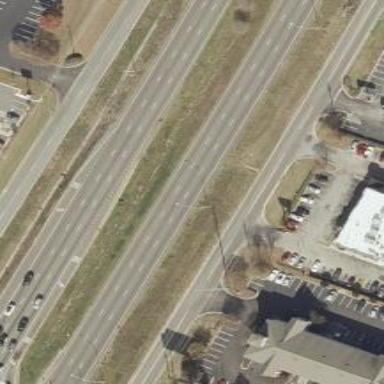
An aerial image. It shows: Asphalt trunk highway classified as expressway.